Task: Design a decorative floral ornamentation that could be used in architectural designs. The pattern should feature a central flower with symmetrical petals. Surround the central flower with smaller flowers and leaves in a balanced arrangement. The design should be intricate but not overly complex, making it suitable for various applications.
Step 1041:
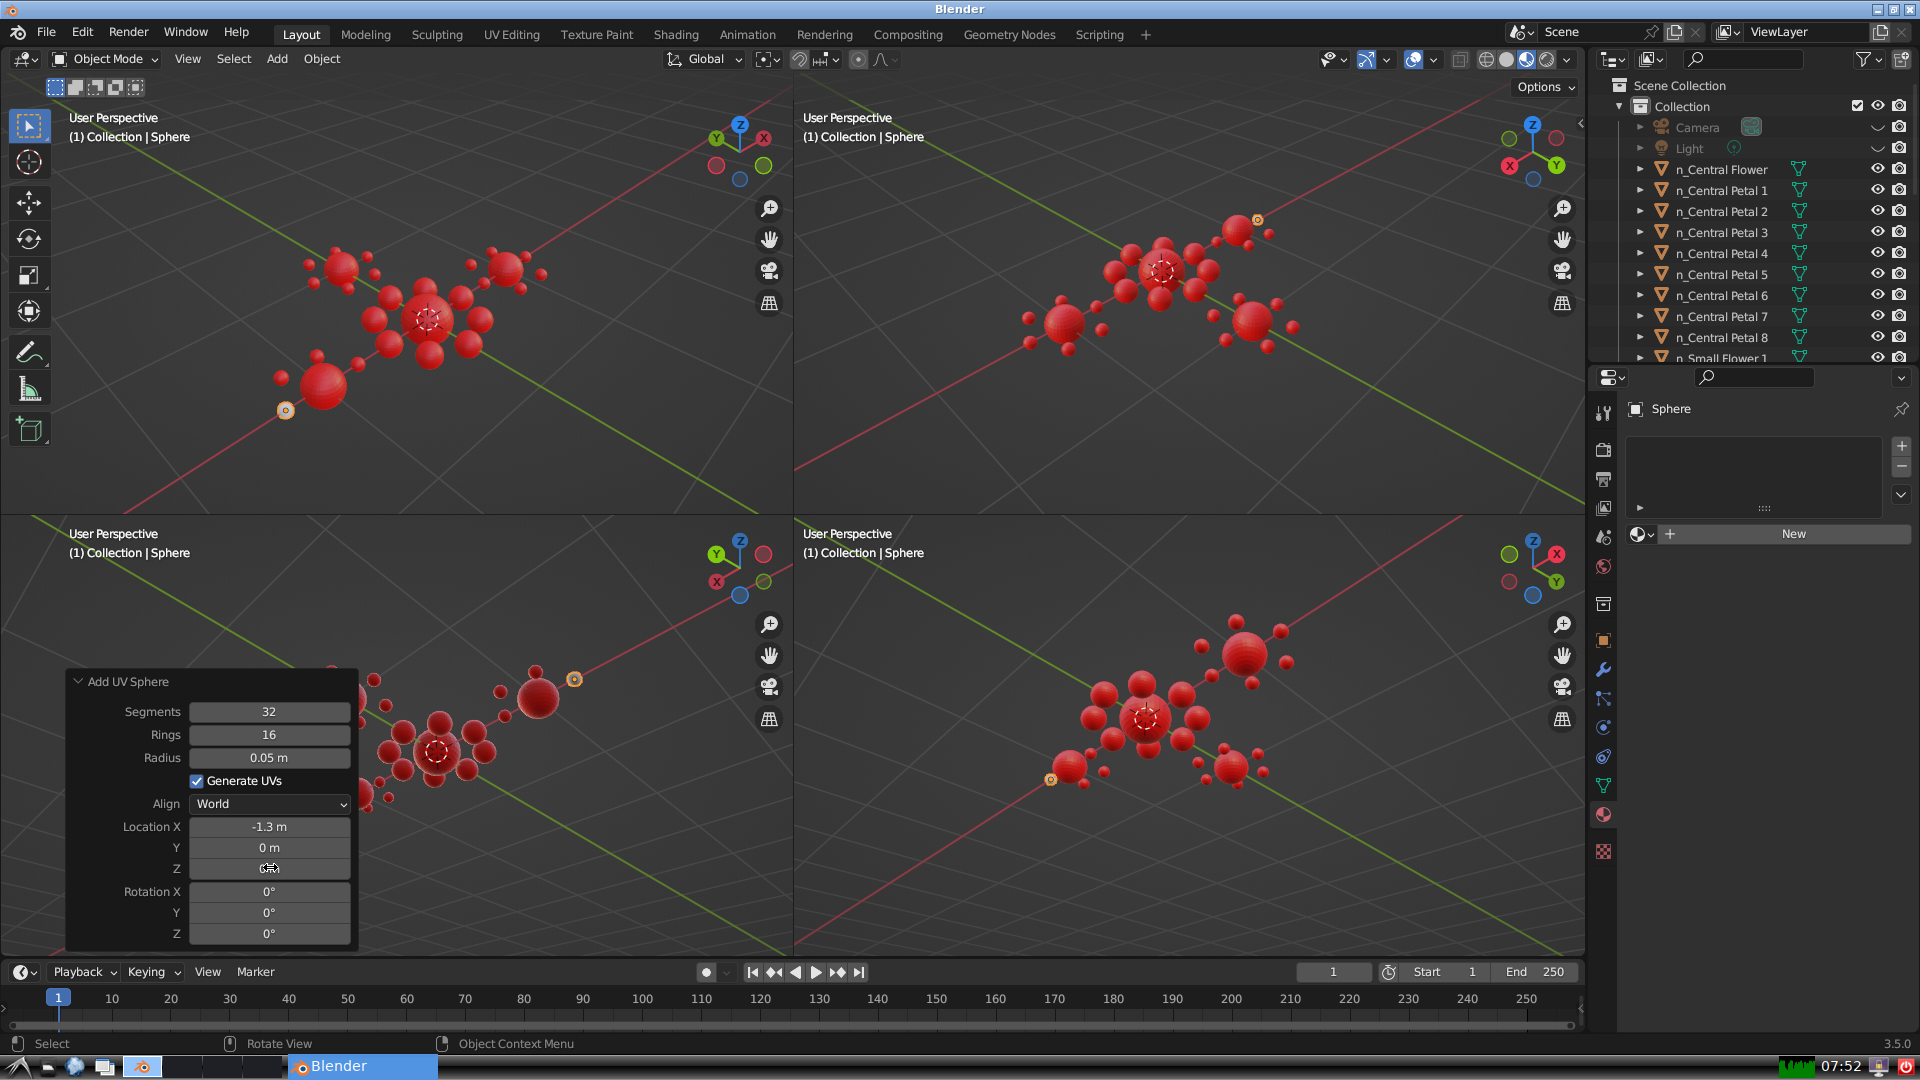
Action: click: no